Question: I Use VSTwain Component To Scan Images With Scanner.How Can I Solve Flowing Error?
My Application Compile And Run Correctly,But Resharper show the following error. When I write "VSTwaint1." in Visual Studio, Red Methods Can Not Show In Vs. But My Software work Correctly.

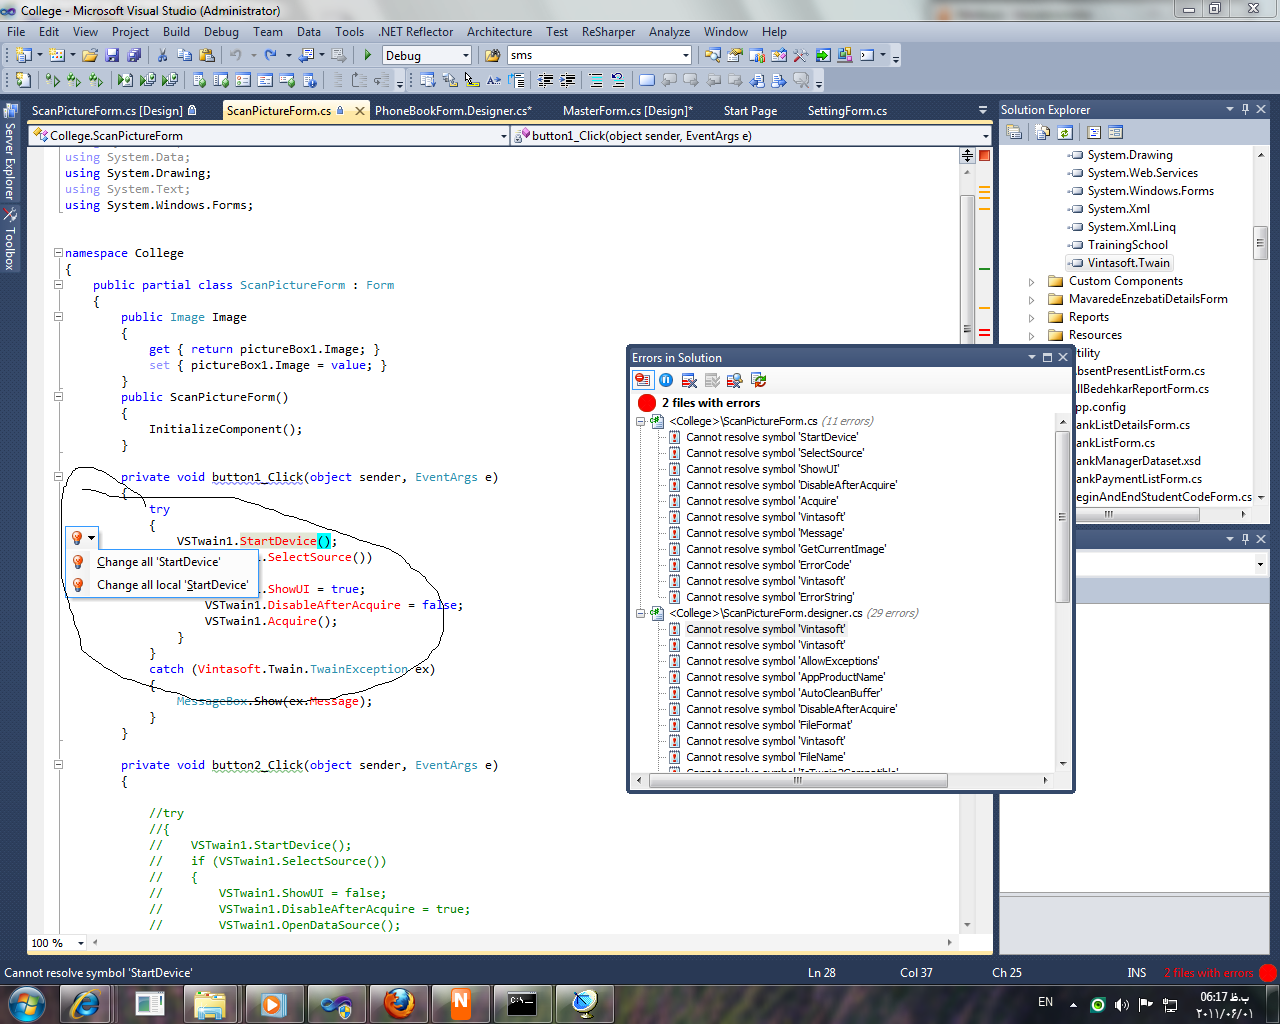
Answer: You probably need to import the namespace with the right 'using' directive.
From the examples, I would say this is:
'''
using VSTWAINLib;
'''
---
Seeing as the issue is with ReSharper only, there are several things to try:
- -